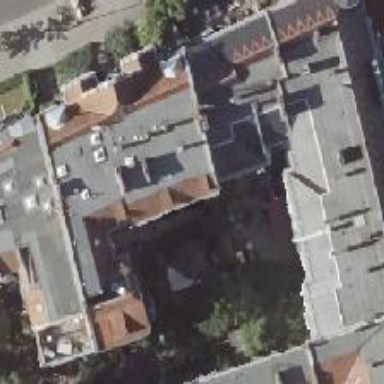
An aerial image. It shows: Building with apartments featuring unique double saltbox roof shape.